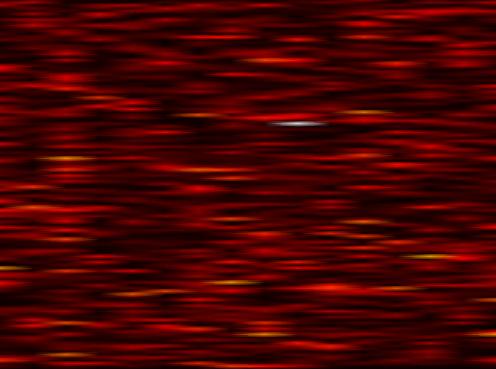
Label: WOLA